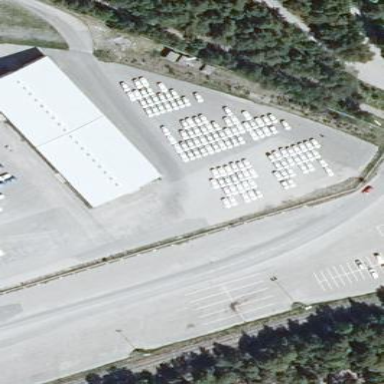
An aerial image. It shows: Parking area with surface.